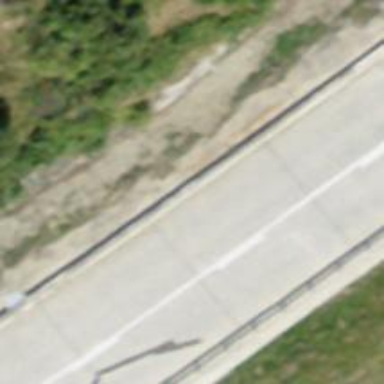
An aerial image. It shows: Asphalt road classified as primary highway.